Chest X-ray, PA view. Patient: 49 years old, sex M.
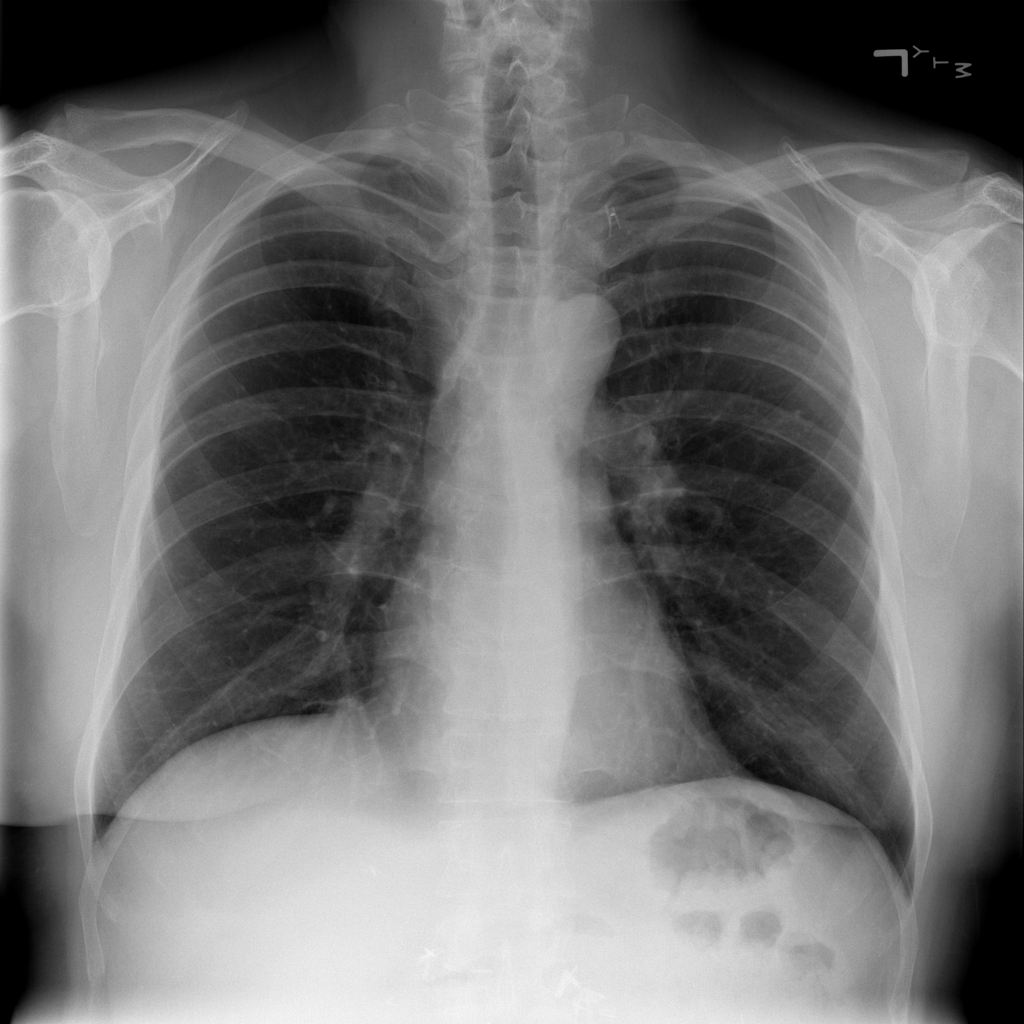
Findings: Effusion, Pneumothorax